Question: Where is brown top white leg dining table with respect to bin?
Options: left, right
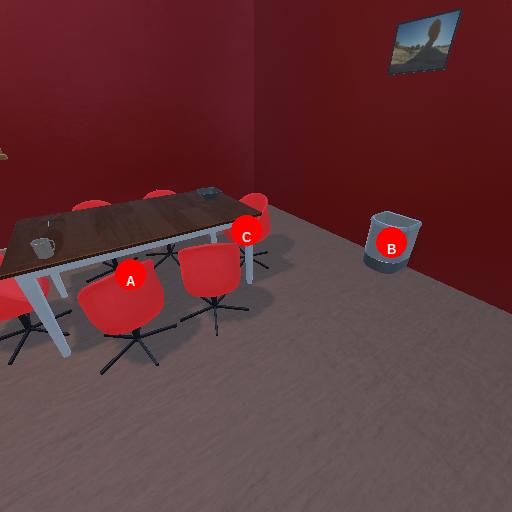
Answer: left